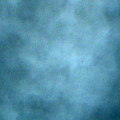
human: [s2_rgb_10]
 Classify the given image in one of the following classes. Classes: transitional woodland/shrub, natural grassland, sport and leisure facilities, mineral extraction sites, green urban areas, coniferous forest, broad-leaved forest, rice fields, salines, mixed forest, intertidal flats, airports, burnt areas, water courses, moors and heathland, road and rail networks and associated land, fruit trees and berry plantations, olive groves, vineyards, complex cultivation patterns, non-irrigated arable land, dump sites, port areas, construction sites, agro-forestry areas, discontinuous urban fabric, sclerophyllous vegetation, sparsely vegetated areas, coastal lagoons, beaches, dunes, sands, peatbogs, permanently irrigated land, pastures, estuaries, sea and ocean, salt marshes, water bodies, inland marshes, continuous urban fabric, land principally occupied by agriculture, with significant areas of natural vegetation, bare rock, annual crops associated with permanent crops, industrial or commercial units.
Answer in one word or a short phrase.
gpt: sea and ocean